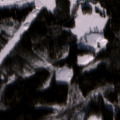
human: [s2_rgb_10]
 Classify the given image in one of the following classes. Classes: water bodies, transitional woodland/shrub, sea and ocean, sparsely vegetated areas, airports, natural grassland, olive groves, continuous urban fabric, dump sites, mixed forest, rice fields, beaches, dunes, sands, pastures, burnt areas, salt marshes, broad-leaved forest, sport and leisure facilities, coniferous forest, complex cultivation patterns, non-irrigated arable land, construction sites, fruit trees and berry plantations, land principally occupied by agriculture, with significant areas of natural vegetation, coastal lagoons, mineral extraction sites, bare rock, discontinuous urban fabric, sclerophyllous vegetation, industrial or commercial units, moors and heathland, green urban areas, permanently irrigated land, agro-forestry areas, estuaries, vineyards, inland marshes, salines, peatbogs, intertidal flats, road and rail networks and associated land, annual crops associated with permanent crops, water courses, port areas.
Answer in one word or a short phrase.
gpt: land principally occupied by agriculture, with significant areas of natural vegetation, coniferous forest, transitional woodland/shrub